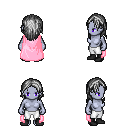
a pixel art fantasy rpg character, female body template, dark elf, purple skin, pink cape, white pants, gray long hairstyle, black shoes, four views (front, back, left, right), 2x2 character sprite sheet, small pixel art, hard edges, no anti-aliasing